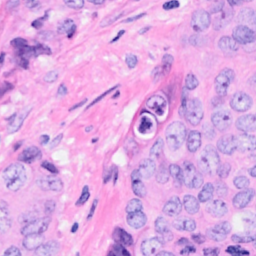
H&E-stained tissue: Breast